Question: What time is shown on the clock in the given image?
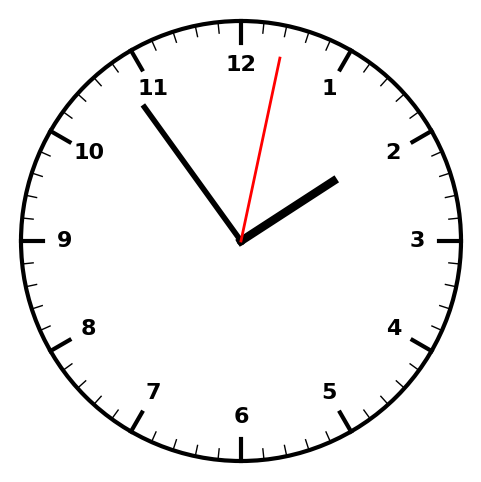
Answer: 01:54:02